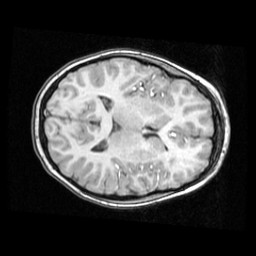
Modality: T1w
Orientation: axial
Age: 11
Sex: female
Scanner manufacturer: ge
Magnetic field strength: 1.5 T
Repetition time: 0.03333 s
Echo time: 0.008 s